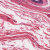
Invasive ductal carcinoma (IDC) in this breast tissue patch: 0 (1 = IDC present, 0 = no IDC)